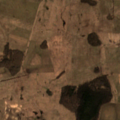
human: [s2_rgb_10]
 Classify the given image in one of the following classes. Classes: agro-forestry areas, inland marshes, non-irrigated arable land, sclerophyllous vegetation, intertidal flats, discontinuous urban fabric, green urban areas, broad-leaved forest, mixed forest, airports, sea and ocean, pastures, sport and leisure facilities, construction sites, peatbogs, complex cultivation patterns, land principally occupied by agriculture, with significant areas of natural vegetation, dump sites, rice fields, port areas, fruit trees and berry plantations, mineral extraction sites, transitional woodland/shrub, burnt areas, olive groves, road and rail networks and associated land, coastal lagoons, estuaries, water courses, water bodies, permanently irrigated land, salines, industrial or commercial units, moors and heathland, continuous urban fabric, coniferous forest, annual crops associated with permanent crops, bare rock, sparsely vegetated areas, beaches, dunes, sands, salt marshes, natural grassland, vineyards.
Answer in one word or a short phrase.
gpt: non-irrigated arable land, mixed forest